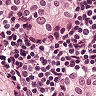
Metastatic tissue present: yes